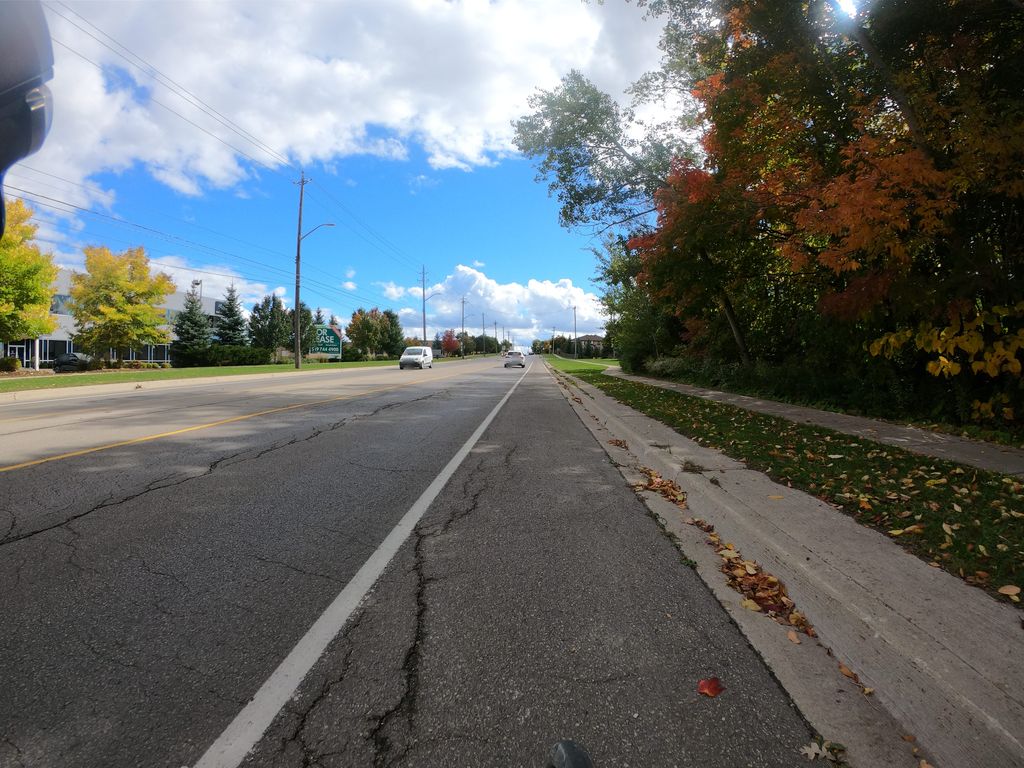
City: kitchener-waterloo